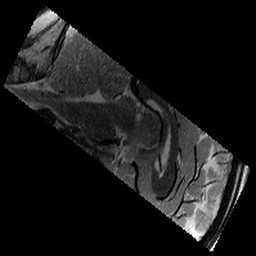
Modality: T2w
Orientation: sagittal
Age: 11
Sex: male
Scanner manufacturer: siemens
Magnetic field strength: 3 T
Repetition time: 9.23 s
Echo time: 0.067 s